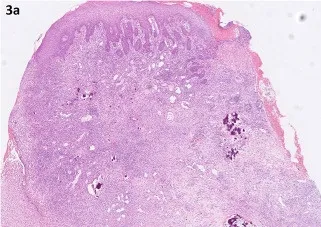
Histopathology of the biopsy specimens taken from the lower jaw (first biopsy). (a) Inflamed gingival mucosa with superficial erosions, with granulation tissue and dystrophic calcifications. Retrospectively, calcifications were "reinterpreted" as remains of destructed alveolar bone. HE, original magnification, x4.
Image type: pathology (h&e)